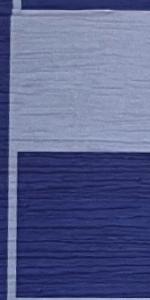
Label: Empty